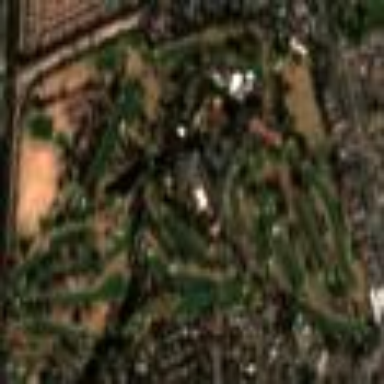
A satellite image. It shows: Golf course surrounded by greenery.